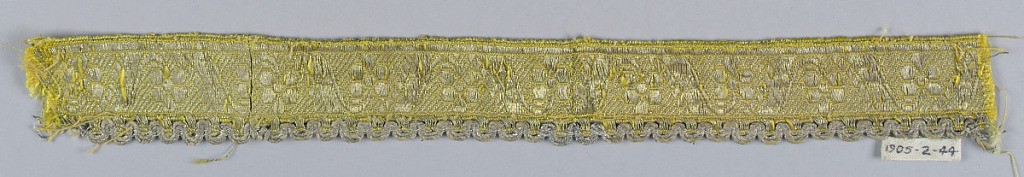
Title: Trimming
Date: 18th century
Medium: silk, silver metallic thread Technique: woven
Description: Design of flowers placed alternately up and down with diagonal bands in between. On one edge, a border in an open weave forming scallops. In yellow and white with silver thread.